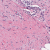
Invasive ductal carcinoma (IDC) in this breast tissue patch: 0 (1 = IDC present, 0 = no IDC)